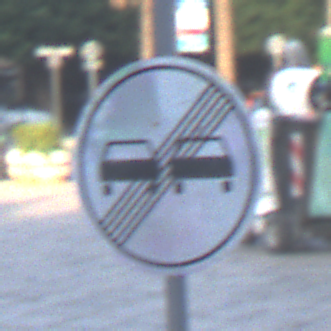
Verkehrszeichen: EndeUeberholverbot
Umgebung: Outdoor, Urban
Tageszeit: SunriseSunset
Wetter: PartlyCloudy
Licht: Natural
Jahreszeit: NotSpecified
Kontrast: LowContrast